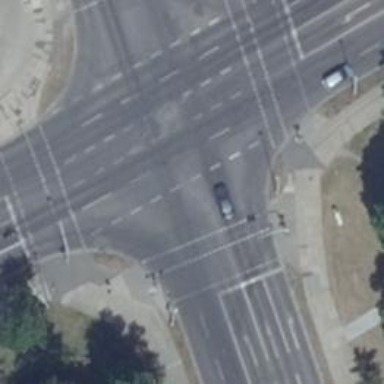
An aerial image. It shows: Road with traffic signals at the crossing.